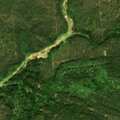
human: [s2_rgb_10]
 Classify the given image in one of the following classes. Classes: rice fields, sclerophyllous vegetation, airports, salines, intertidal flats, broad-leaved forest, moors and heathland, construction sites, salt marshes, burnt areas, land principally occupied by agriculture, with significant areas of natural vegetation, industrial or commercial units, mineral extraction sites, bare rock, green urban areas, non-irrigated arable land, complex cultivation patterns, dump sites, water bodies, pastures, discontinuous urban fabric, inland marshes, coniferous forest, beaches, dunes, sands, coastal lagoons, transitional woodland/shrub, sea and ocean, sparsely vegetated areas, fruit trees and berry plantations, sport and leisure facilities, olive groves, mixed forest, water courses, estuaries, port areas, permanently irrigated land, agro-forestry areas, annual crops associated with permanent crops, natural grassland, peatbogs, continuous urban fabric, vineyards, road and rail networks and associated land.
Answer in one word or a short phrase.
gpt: coniferous forest, mixed forest